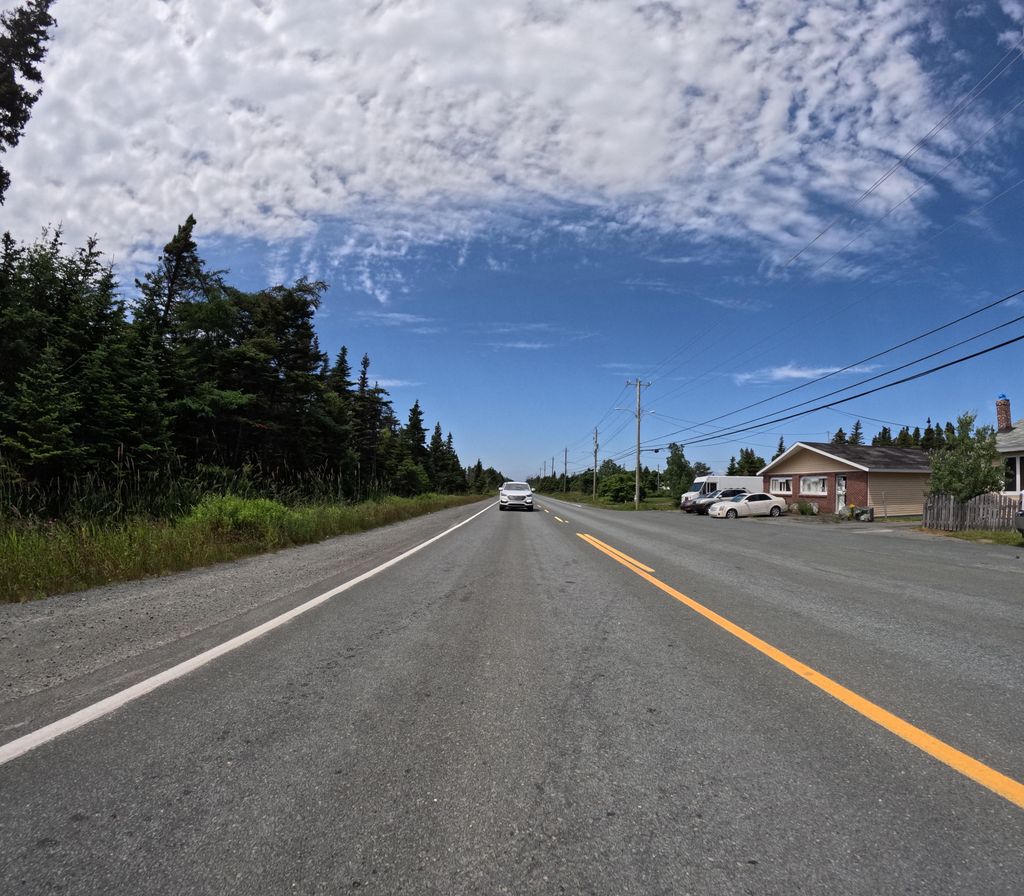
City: st_johns